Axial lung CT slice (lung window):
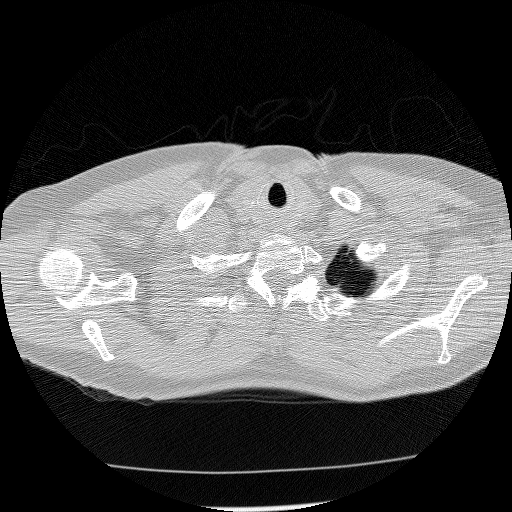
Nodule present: no